Question: I have inherited a project, and have some questions on how to resolve a particular issue.
There is a fixed left sub-nav, seen below. As the user scrolls, there are 6-10 different "sections" that are stacked vertically. The top section has a background-image (seen below), while the remaining sections alternate between white & various colors, such as:
'''
section 1: background-image
section 2: background-color: white
section 3: background-color: blue
section 4: background-color: white
section 5: background-color: green
... etc
'''
The customer wants the menu items to change colors based on what background each item is over at a given time (so as you scroll, it's changing item by item). As you can see in the image, when I scroll from the header to the first content section, I'm moving to a white background, so my menu is white text on a white background (the 5th menu item is moving into the white background).
The guys that worked on this initially used jquery waypoint to trigger wholesale changes to the menu item color when a particular div scrolled to a certain location. This basically works - but only when the entire section is scrolled to the top of the menu (meaning the menu items are white-on-white until the last menu item is scrolled into the section).
Any thoughts on how to handle this?

[EDIT TO ADD]
I thought I made this pretty clear above. We're already using jquery waypoints. The problem is, waypoint cannot trigger on each menu item (primarily since the menu items are not part of the ancestral tree of the content nodes, which prohibits me from passing in a context to the waypoint handler), unless I create a handler for the section div at each offset of every menu item (which are different for each page). This would result in a crazy amount of waypoint handlers being bound, which I don't think is ideal.
<URL> of what I'm describing. As you scroll, the menu items change all at once. You can see where this is a problem when you're scrolling down from the header into the first content section. The menu items are white. So is the background of the first content section. So until the waypoint is hit, the menu is effectively hidden. What I am looking to do is change the color of each menu item as it "enters" or "exits" a particular content div. I suppose I could do this on window.scroll, but that seems pretty expensive. Was hoping there's something I'm either missing with waypoints, or a better way to do this.
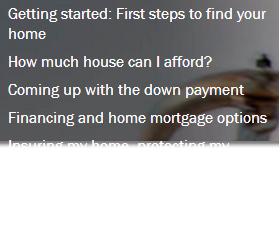
Answer: Alright, so I did <URL>.
SO is telling me I need to post code, so here goes:
HTML
'''
<div class="menu">
<ul>
<li>
<a href='#header'>Header</a>
</li>
<li>
<a href='#getting-started'>Getting Started</a>
</li>
<li>
<a href='#zomglaserguns'>Laser Guns</a>
</li>
<li>
<a href='#pewpew'>Pew Pew</a>
</li>
</ul>
</div>
<div id="header" data-menu-color-down='#fff' data-menu-color-up='#000'>
Some header content
</div>
<div class="content">
<div id="getting-started" data-menu-color-down='#000' data-menu-color-up='#fff'>
some content
</div>
<div id="zomglaserguns" data-menu-color-down='#fff' data-menu-color-up='#000'>
laser guns!
</div>
<div id="pewpew" data-menu-color-down='#000' data-menu-color-up='#fff'>
pew pew!!!!
</div>
</div>
'''
JS:
'''
var myObj = {
menuOffsets: {},
pageSections: [],
init: function() {
myObj.initMenuOffsets();
myObj.initSections();
myObj.initWaypoints();
},
initMenuOffsets: function() {
$('.menu a').each(function() {
var self = $(this),
href = self.attr('href'),
menuItemHeight = self.height();
myObj.menuOffsets[href.substring(1, href.length)] = self.offset().top + self.height();
});
console.log(myObj.menuOffsets);
},
initSections: function() {
var header = $('#header'),
sections = $('.content > div');
if(header.length) {
myObj.pageSections.push('header');
}
sections.each(function() {
var self = $(this);
myObj.pageSections.push(self.attr('id'));
});
console.log(myObj.pageSections);
},
initWaypoints: function() {
var menuItemColor,
key,
i = 0,
len = myObj.pageSections.length;
for ( i; i < len; i++ ) {
for ( key in myObj.menuOffsets ) {
if( myObj.menuOffsets.hasOwnProperty( key ) ) {
(function ( key, i ) {
$('#' + myObj.pageSections[i]).waypoint(function(direction) {
var self = $(this);
menuItemColor = self.data('menuColor' + (direction === 'up' ? 'Up' : 'Down'));
$('.menu a[href="#' + key + '"]').css('color', menuItemColor);
}, { offset: myObj.menuOffsets[key] });
})(key, i);
}
}
}
}
};
myObj.init();
'''
SEE-ESS-ESS:
'''
.menu {
position: fixed;
top: 40px;
left: 10px;
color: white;
}
.menu li {
list-style-type: none;
}
.menu a {
color: inherit;
text-decoration: none;
}
.content {
}
#header {
background: black;
color: white;
height: 200px;
padding: 0 120px;
}
#zomglaserguns {
background: green;
color: #777;
}
.content div {
min-height: 300px;
padding: 0 120px;
}
'''